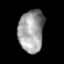
Tissue: prostate
Cell type: T cells
Senescence score: 0.7523
Nuclear area (px): 1057
Mean DAPI intensity: 157.14